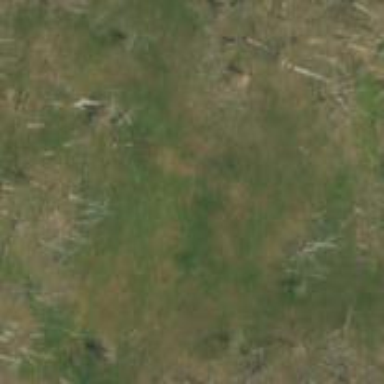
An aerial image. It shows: Picturesque grassland.